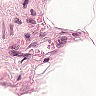
Metastatic tissue present: no